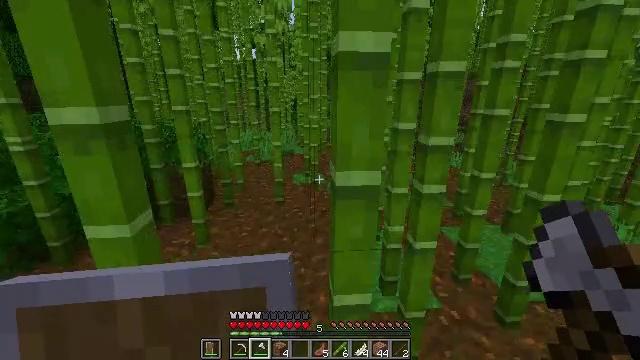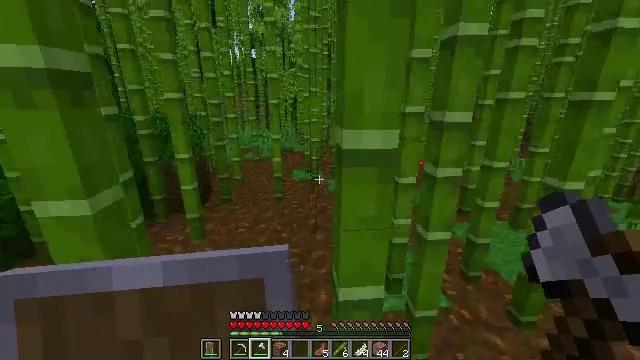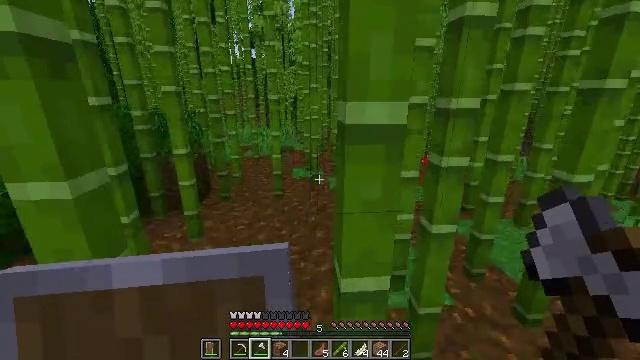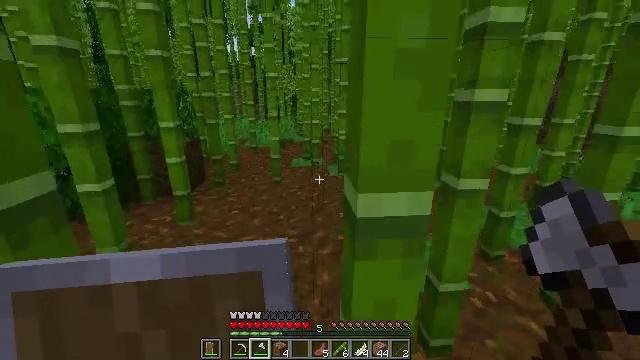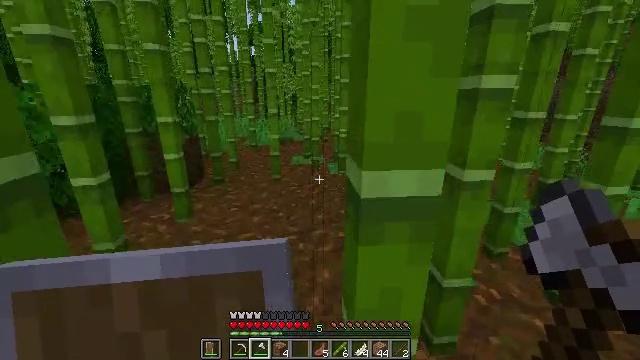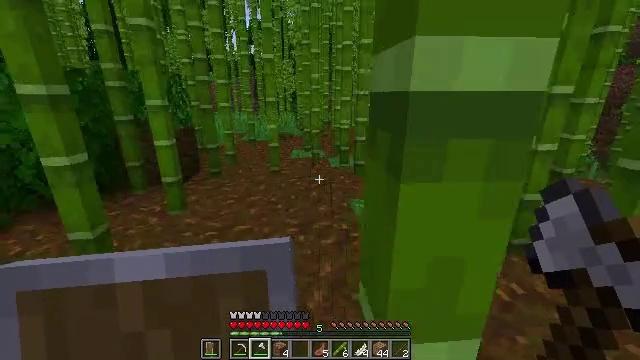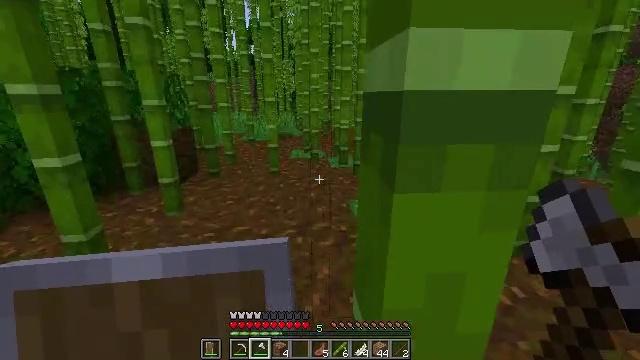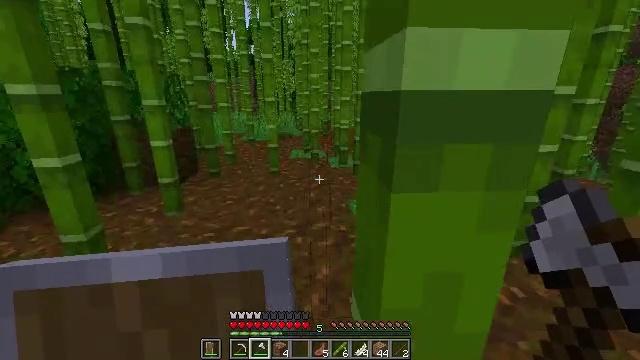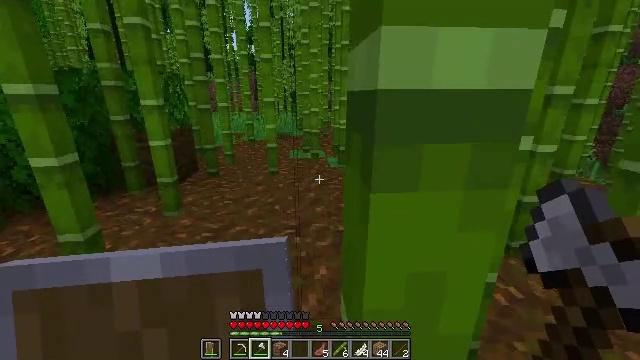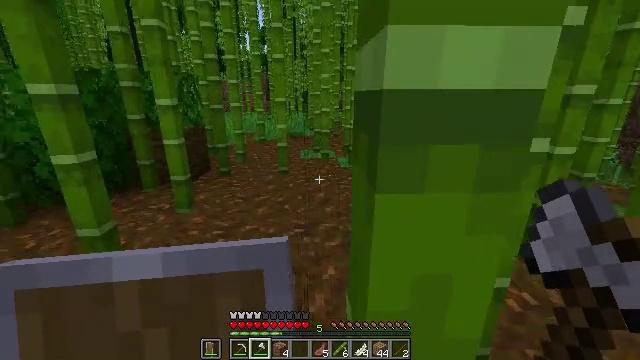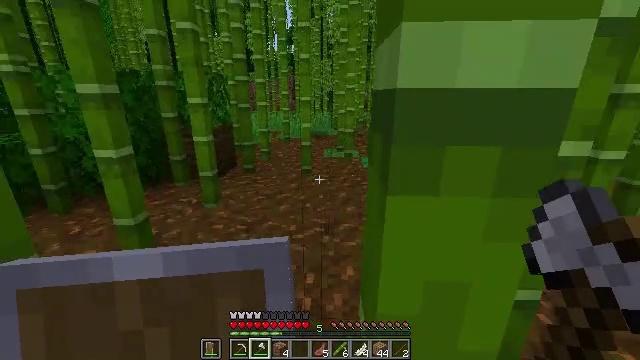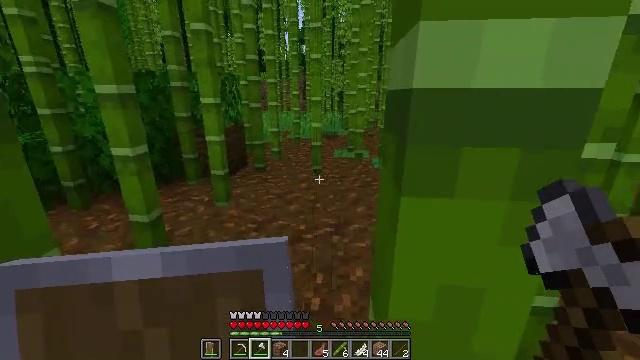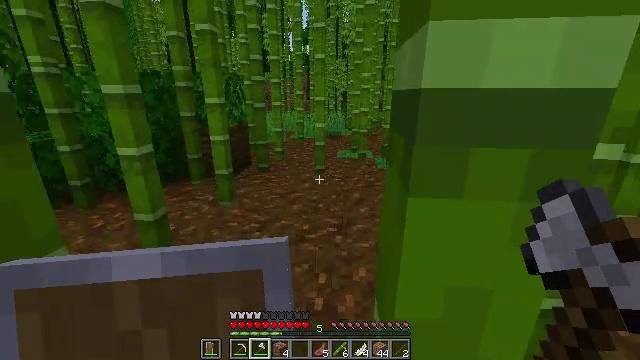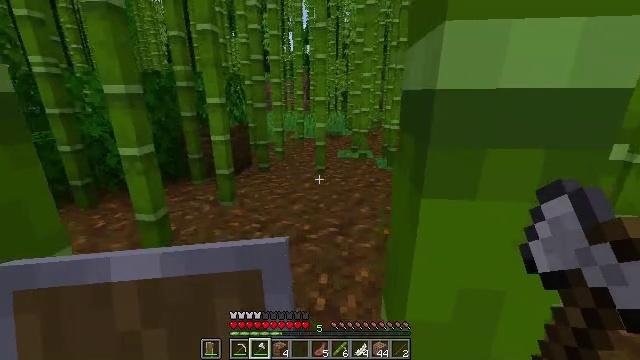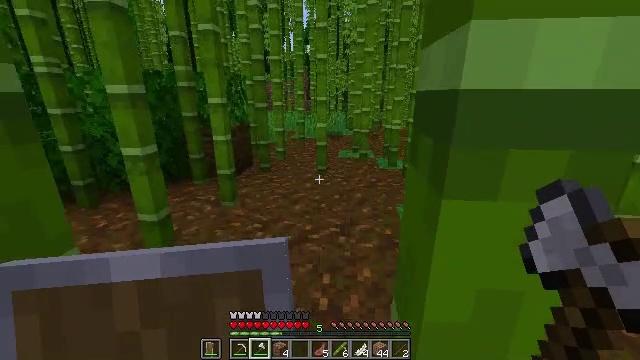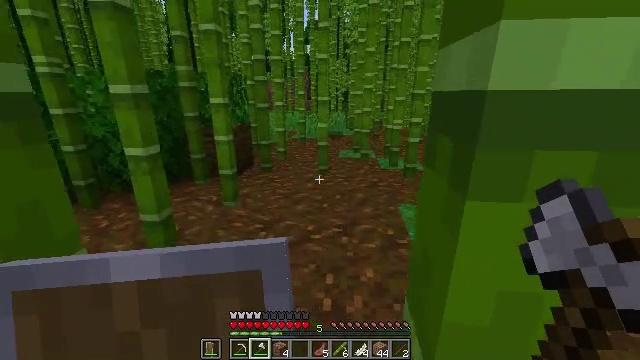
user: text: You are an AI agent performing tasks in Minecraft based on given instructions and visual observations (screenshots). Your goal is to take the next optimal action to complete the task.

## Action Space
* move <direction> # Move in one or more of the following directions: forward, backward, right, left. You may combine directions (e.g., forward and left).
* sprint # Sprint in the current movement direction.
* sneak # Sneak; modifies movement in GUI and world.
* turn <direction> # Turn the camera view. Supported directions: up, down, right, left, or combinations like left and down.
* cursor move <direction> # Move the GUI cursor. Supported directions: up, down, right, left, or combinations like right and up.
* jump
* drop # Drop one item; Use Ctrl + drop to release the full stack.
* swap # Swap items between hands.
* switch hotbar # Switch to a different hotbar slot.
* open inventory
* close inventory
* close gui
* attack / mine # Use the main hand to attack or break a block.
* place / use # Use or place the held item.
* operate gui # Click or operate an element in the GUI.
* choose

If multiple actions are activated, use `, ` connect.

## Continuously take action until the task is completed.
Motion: motion action
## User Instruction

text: Mine the red mushroom on the ground.
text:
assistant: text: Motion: move forward
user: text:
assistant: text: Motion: move forward
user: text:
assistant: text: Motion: move forward
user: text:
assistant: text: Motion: move forward
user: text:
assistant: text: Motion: move forward
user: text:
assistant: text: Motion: move forward
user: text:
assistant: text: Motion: move forward
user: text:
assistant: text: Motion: move forward
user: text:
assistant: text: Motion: move forward, turn left
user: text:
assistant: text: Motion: move forward, turn left
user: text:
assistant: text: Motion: move forward, turn left
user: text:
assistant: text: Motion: move forward
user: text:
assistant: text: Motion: move forward
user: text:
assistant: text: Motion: move forward
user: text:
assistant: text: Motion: move forward
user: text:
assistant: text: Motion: move forward
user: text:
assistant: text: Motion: move forward
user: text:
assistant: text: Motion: move forward
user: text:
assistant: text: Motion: move forward
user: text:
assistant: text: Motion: move forward
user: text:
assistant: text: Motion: move forward
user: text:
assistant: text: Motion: move forward
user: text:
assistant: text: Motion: move forward
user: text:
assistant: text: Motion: move forward
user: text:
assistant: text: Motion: move forward
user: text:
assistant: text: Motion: move forward
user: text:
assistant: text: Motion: move forward
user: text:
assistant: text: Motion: move forward, turn right and up
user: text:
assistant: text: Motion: move forward, turn right and up
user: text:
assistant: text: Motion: move forward, turn right and up